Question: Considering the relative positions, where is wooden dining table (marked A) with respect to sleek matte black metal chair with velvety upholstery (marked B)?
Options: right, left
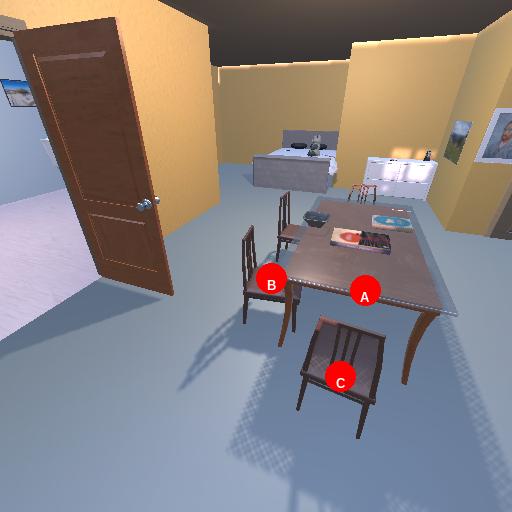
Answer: right